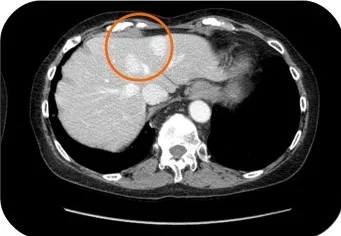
This patient showed hypervascular liver metastases from retroperitoneal leiomyosarcoma at the baseline CT scan in April 2015 (A).
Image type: radiology (ct)